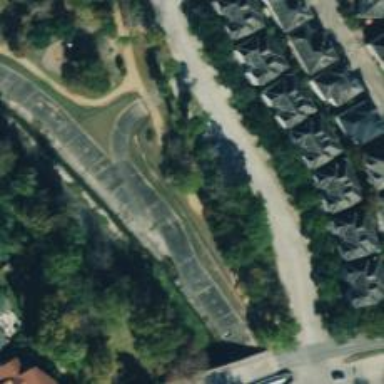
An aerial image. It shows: Recreational footway path.